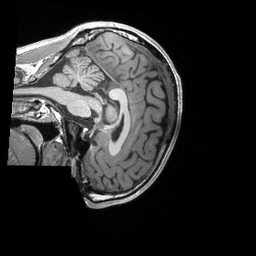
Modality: T1w
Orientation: sagittal
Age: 37
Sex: male
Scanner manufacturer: siemens
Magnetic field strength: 3 T
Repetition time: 2.4 s
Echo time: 0.00224 s